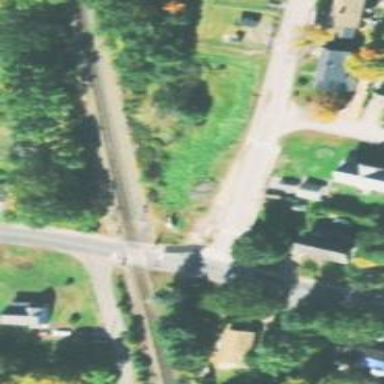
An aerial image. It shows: Railway level crossing.